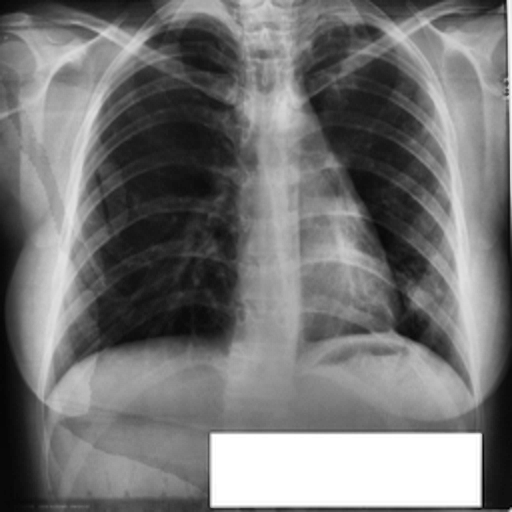
Finding: TUBERCULOSIS